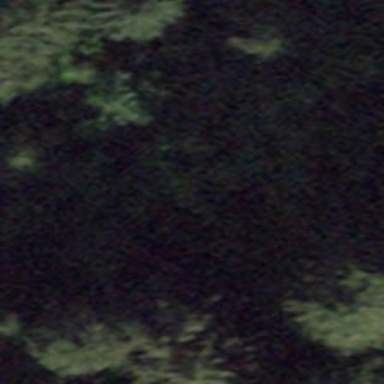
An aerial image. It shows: Forest area.